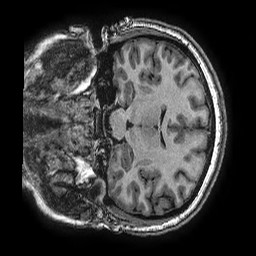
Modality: T1w
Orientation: coronal
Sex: female
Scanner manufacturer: ge
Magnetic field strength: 3 T
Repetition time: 0.0077 s
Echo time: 0.003436 s